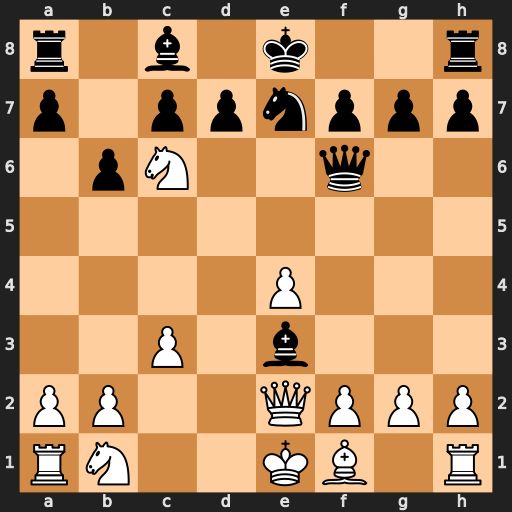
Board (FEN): r1b1k2r/p1ppnppp/1pN2q2/8/4P3/2P1b3/PP2QPPP/RN2KB1R
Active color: w
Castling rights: KQkq
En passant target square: -
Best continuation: Nxe7 Bxf2+ Qxf2 Qxf2+ Kxf2